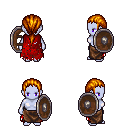
a pixel art fantasy rpg character, female body template, dark elf, purple skin, red tattered cape, robe skirt, dark blonde ponytail hairstyle, shield, four views (front, back, left, right), 2x2 character sprite sheet, small pixel art, hard edges, no anti-aliasing